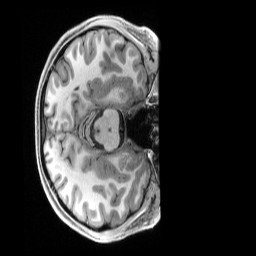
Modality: T1w
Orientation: axial
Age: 18
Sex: male
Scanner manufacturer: siemens
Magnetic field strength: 3 T
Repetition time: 2.5 s
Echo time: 0.00296 s